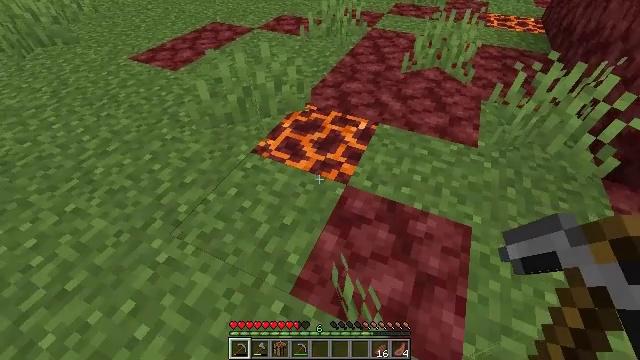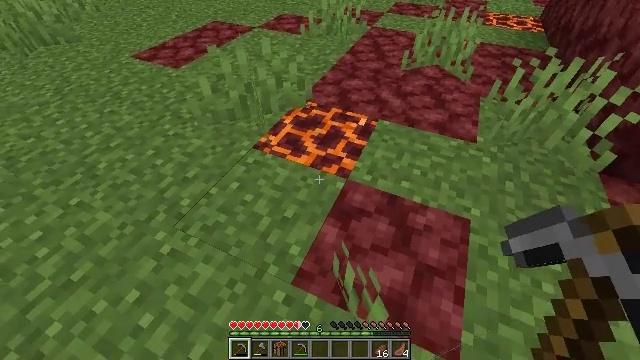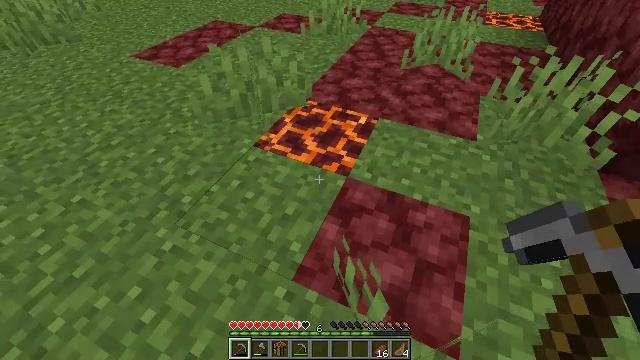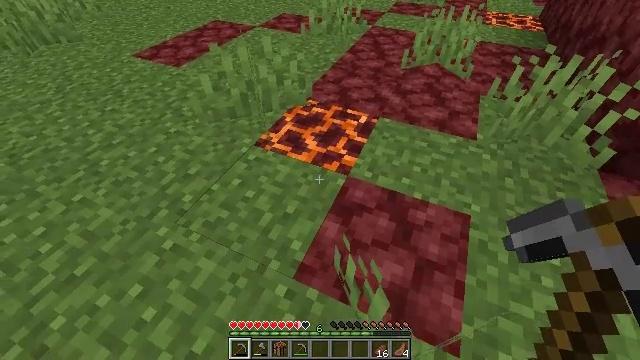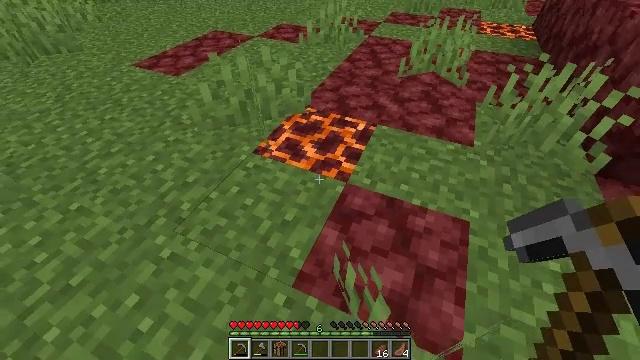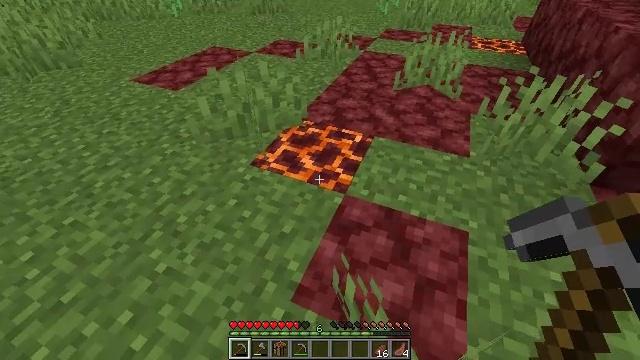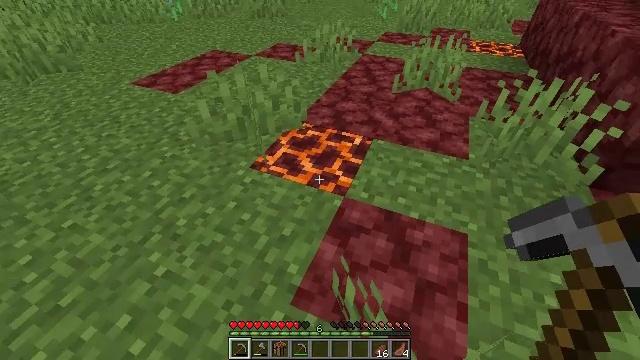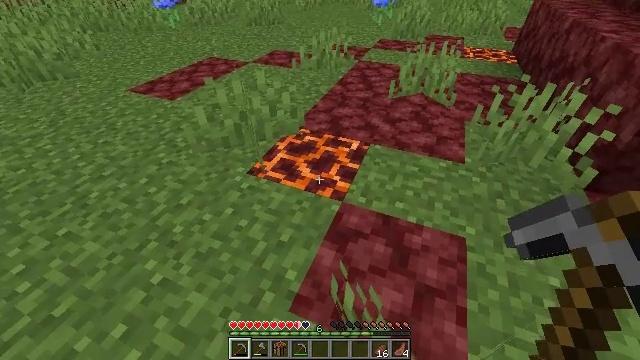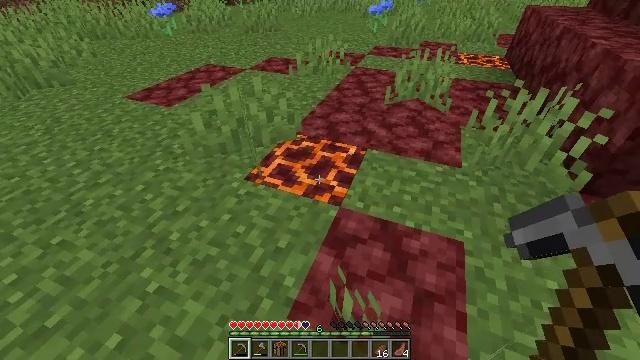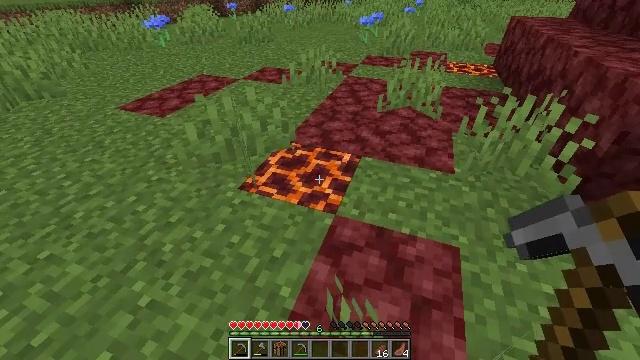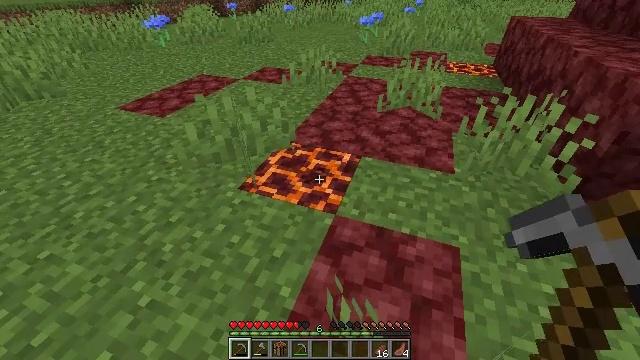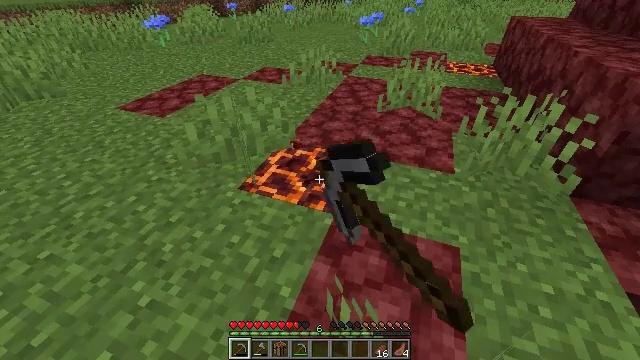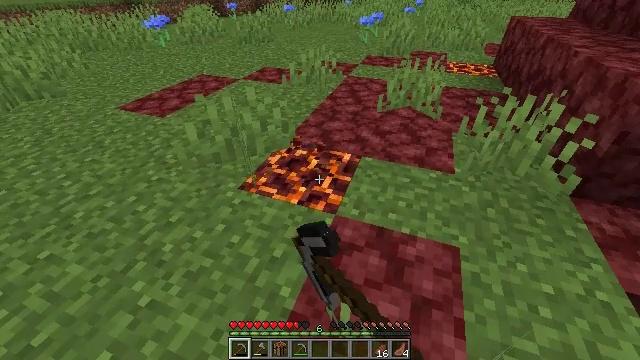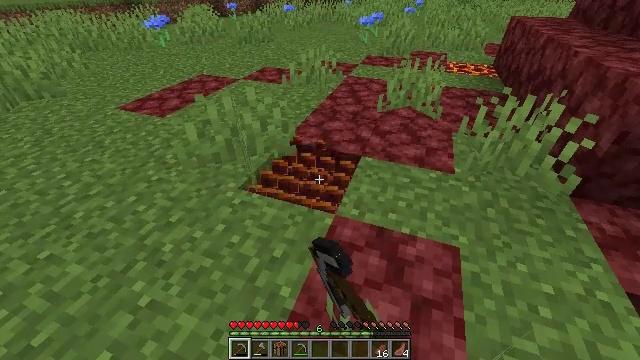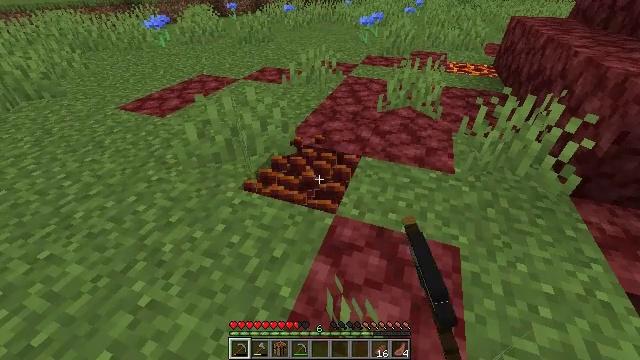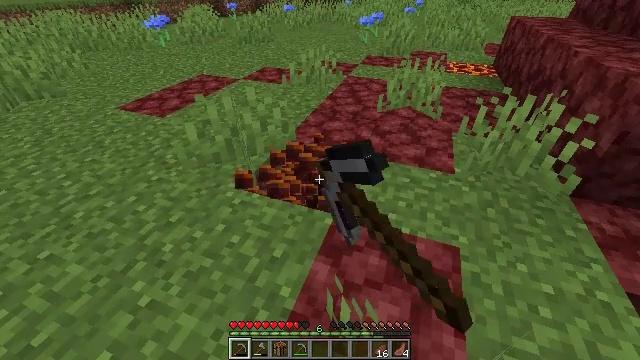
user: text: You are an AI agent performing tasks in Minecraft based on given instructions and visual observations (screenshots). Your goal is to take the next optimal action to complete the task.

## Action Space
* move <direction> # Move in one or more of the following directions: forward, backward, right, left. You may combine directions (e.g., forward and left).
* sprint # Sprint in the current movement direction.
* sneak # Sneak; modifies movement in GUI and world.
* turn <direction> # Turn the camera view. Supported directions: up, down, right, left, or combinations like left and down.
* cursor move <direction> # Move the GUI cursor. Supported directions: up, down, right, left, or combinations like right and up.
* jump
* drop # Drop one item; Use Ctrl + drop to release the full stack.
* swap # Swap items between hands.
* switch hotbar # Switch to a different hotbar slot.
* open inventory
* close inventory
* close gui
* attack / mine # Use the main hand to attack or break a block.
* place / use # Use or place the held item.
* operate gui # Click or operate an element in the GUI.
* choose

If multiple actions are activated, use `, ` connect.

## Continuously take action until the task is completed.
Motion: motion action
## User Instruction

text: Be careful while mining the magma block to avoid taking damage.
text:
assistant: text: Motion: no_op
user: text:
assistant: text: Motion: no_op
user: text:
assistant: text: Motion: no_op
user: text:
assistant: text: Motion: turn up
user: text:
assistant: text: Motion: turn up
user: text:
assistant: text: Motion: no_op
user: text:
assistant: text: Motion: turn up
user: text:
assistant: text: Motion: turn up
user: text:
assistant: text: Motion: turn right and up
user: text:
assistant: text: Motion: attack / mine
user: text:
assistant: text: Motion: attack / mine
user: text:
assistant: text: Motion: attack / mine
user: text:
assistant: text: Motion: attack / mine
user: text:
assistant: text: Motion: attack / mine
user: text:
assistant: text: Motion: attack / mine
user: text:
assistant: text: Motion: attack / mine
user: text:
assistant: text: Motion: attack / mine
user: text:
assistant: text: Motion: move forward, attack / mine
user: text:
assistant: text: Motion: move forward
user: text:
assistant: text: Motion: move forward
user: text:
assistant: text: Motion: move forward, turn down
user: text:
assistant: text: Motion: move forward
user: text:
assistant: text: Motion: no_op
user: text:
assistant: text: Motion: move forward, turn right and down
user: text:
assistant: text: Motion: move forward, turn down
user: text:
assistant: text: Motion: move forward, turn right
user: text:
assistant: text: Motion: turn right
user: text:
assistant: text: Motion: move back, turn right and up
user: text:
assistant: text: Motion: move back, turn right
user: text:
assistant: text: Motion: move back and move left, turn right